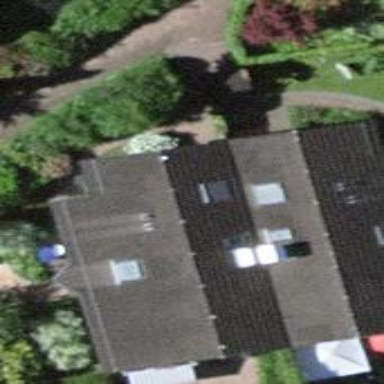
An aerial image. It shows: Semi-detached house.